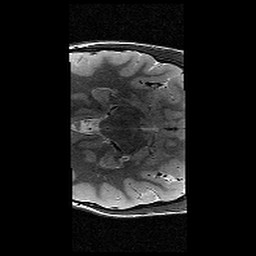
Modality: T2w
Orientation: axial
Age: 10
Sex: female
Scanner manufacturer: siemens
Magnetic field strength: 3 T
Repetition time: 9.23 s
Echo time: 0.067 s